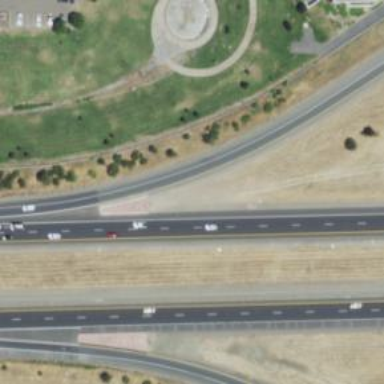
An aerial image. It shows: Motorway link.